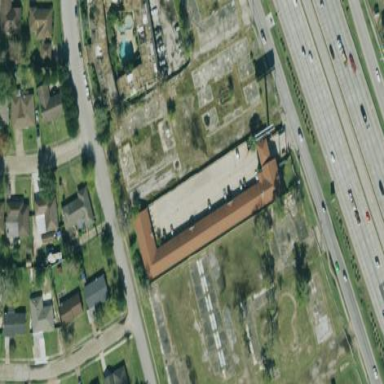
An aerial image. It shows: Motel building.